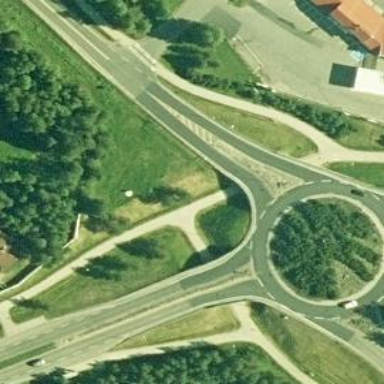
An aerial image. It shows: Secondary road made of asphalt leading to roundabout.